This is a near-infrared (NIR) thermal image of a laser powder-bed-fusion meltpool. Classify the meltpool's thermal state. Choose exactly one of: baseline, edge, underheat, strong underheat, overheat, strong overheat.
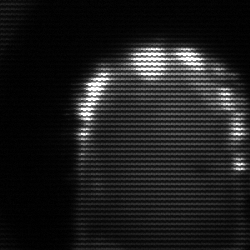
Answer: baseline